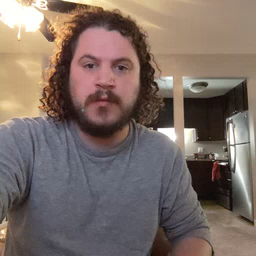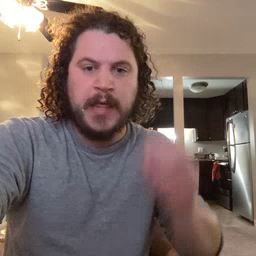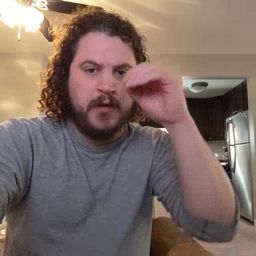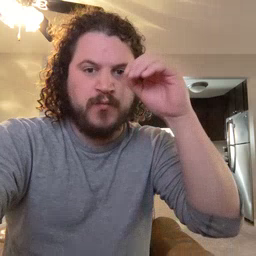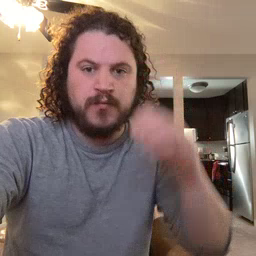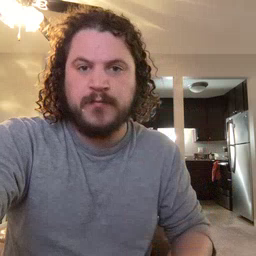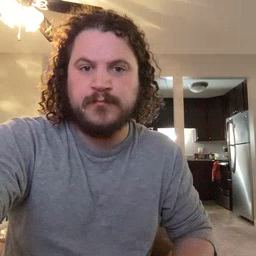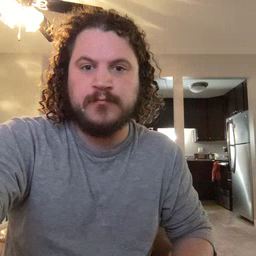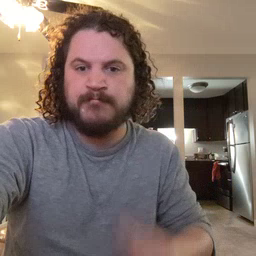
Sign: owl